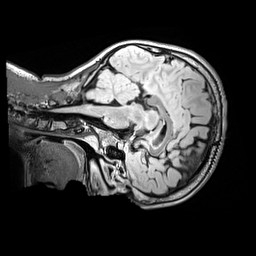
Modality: FLAIR
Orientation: sagittal
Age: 12
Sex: male
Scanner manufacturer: siemens
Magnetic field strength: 3 T
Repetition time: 5 s
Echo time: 0.388 s